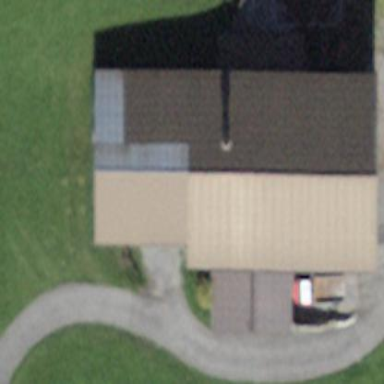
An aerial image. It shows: Rural barn.